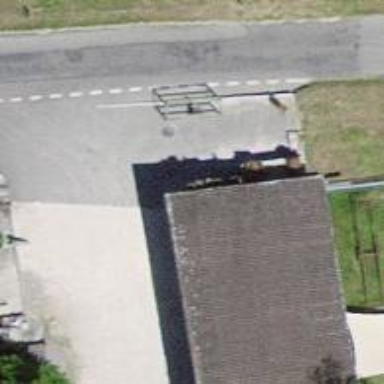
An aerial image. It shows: Shed.